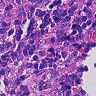
Metastatic tissue present: no